Question:
I'm seeking to emulate the on-clickable input forms that pops up when an user clicks on the blue bar as shown above. My experience with front-end development is limited so I don't know what to call these elements exactly, but let's say they are on-clickable input forms contained in a box, which can lead to other on-clickable forms like the date picker as shown.
How do I do this in Javascript? Preferably with AngularJS, since the app I'm working on uses that. I don't mind using JQuery though.
I'm not looking for detailed step-by-step instructions (which I don't mind), but hints to get me started on cloning these features.
Thanks.
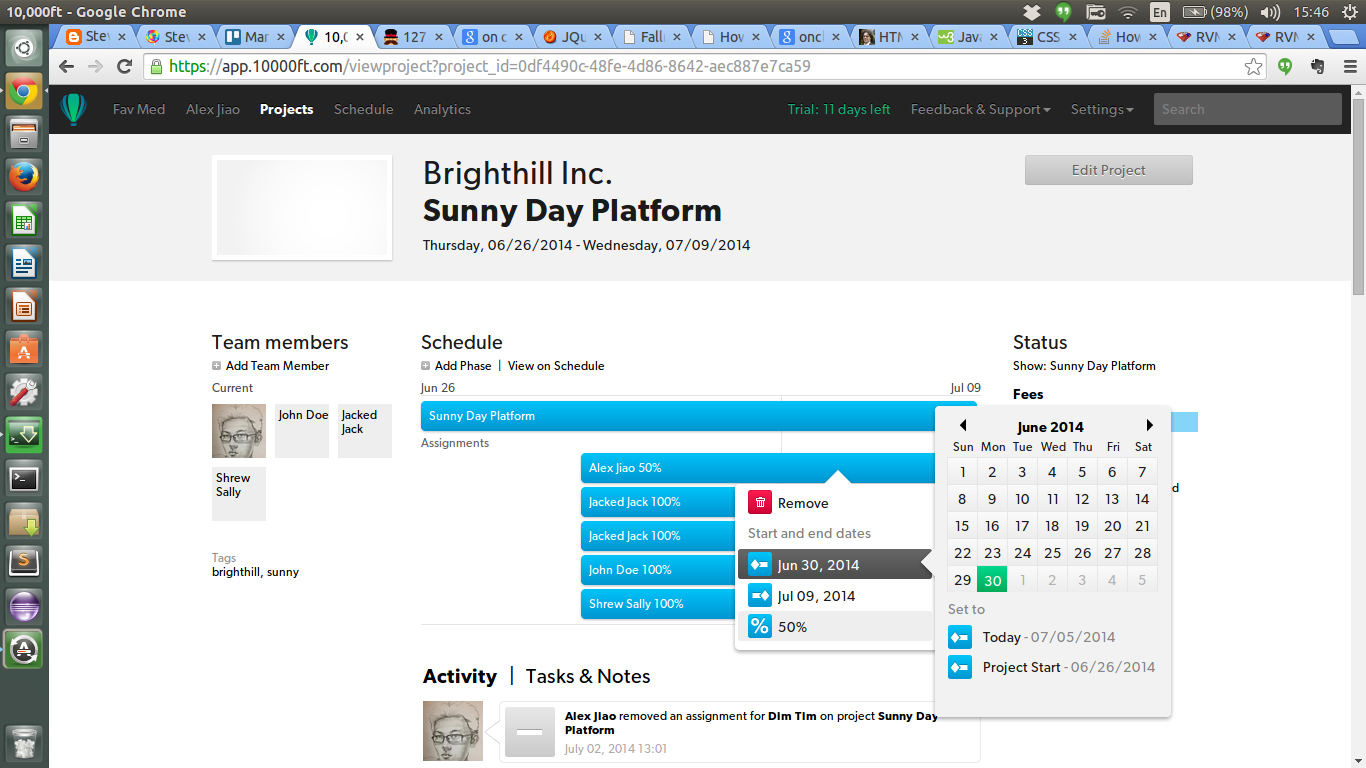
Answer: The pop-ups you see are going to be HTML elements, probably '<div>'s. The page will use JavaScript to create event listeners on the bars to hide/show them when the bars are clicked/moused over. The "pop-ups" are really just like any other element in the page, but with a higher <URL> to draw the speech bubble pointer, though it could also be accomplished with images.
If I were to develop this, I'd break it down into stages like this:
1. Get my pop-up into my HTML page, and make sure it's not appearing anywhere.
2. Make it show/hide when I wanted it to (either when the blue bar is clicked, or when the user mouses in/mouses out of the blue bar).
3. Make it show/hide where I want it to (near the blue bar)
4. Make it look better (work on the CSS and get the pointer to work properly)
5. Convert that work into a second-level popout. The second level is going to be the exact same technique, but maybe the CSS classes are going to be different so the second bubbles look different and have the pointer at a different position.
Of course, you don't have to develop this functionality yourself. There are also <URL>.